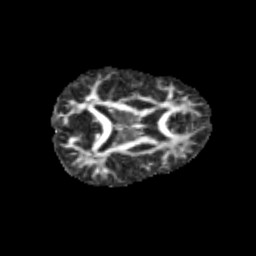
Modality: FA
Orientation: axial
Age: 10
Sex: male
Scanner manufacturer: siemens
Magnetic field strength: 3 T
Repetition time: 3.8 s
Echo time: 0.07 s